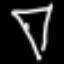
Label: diamond